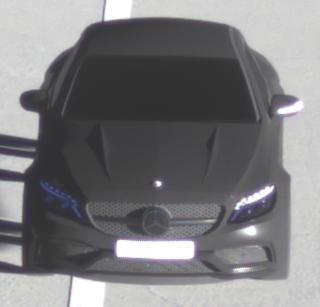
Make: Mercedes-Benz
Model: C 43 AMG
Detailed model: C-Class (205) AMG Limousine
Model produced from: 2016/10
Model produced until: 2018/04
Doors: 4
Color: black
Road condition: dry road
Daytime: sunrise or sunset
Contrast: high contrast